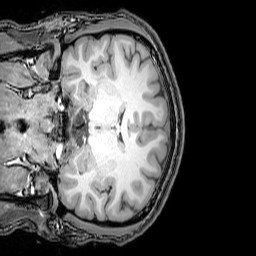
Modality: T1w
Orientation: coronal
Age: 23
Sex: male
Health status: healthy
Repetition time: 0.081 s
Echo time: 0.037 s